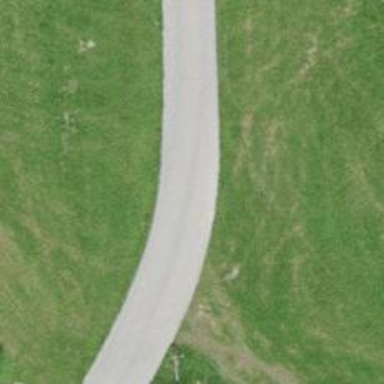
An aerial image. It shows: Grassy path.